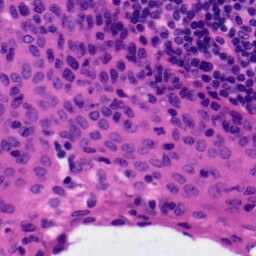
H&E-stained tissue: Tonsil